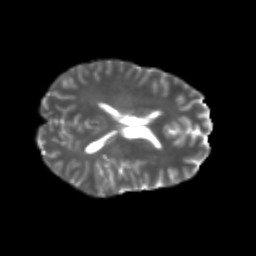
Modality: T2w
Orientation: axial
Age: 20
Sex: female
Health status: healthy
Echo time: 0.074 s